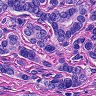
Metastatic tissue present: yes